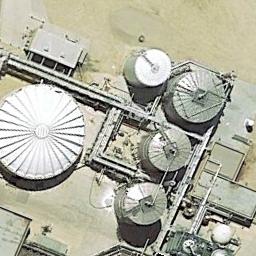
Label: storage_tank